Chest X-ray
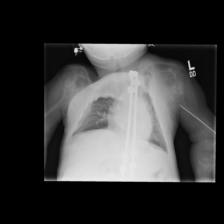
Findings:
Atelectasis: negative
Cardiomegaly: negative
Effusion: negative
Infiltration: negative
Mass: negative
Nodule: negative
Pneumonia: negative
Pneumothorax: negative
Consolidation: negative
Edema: negative
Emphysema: negative
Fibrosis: negative
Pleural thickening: negative
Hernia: negative